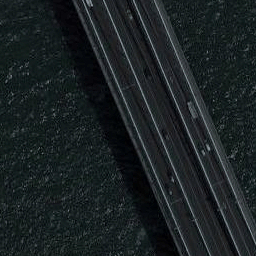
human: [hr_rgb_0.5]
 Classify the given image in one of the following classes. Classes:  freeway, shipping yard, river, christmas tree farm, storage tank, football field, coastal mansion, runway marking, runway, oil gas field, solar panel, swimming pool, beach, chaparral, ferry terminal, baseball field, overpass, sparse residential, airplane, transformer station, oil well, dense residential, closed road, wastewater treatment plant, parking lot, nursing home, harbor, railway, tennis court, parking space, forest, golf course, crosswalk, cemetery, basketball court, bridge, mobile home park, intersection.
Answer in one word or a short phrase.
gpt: bridge